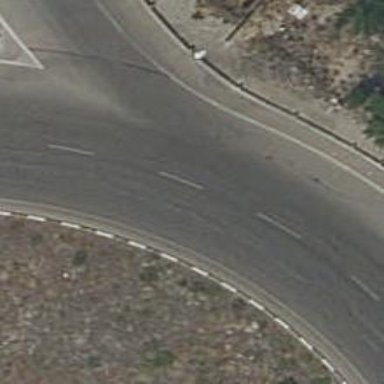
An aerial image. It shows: Primary highway intersecting roundabout.